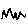
Label: zigzag